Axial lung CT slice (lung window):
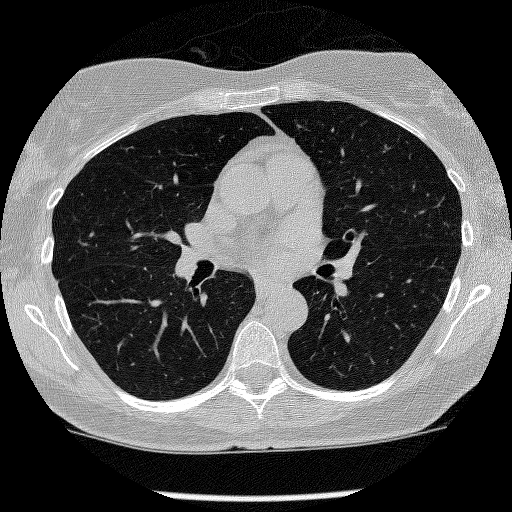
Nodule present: no